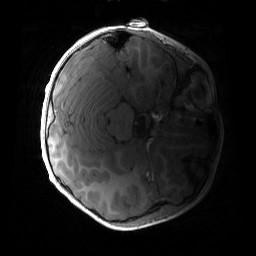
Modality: T1w
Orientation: axial
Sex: male
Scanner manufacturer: siemens
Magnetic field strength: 3 T
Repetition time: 1.9 s
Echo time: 0.00243 s